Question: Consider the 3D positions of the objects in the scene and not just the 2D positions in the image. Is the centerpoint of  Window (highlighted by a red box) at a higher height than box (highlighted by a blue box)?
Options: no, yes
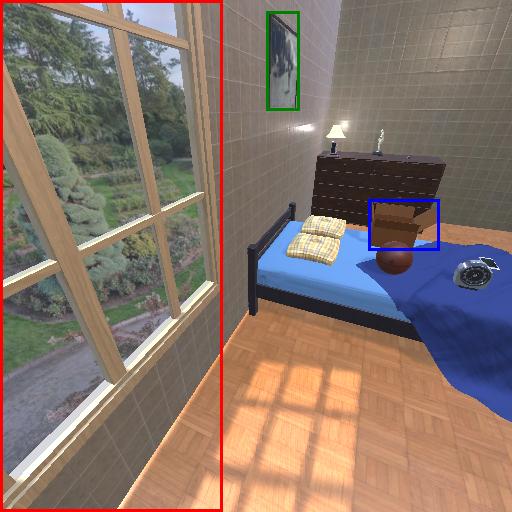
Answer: no